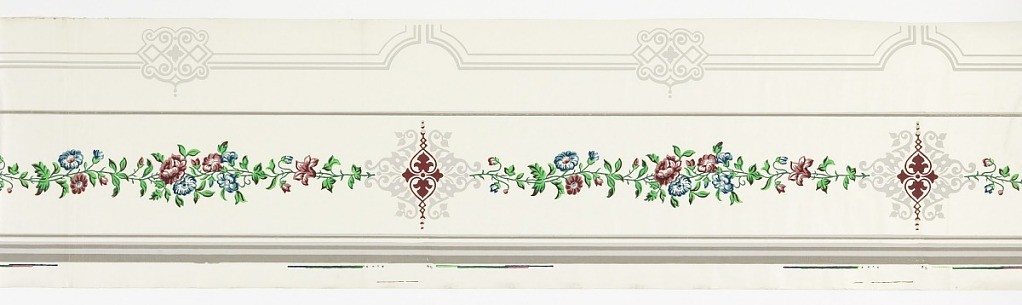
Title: Border
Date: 1830–50
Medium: Block-printed on machine-made paper
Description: Top or bottom wallpaper border; gray scrollwork and outlines, banding of bright red and blue flowers in green foliage between clusters of scrollwork which mark the repeat. Printed on white satin ground.